Question: What is the reading of this measurement?
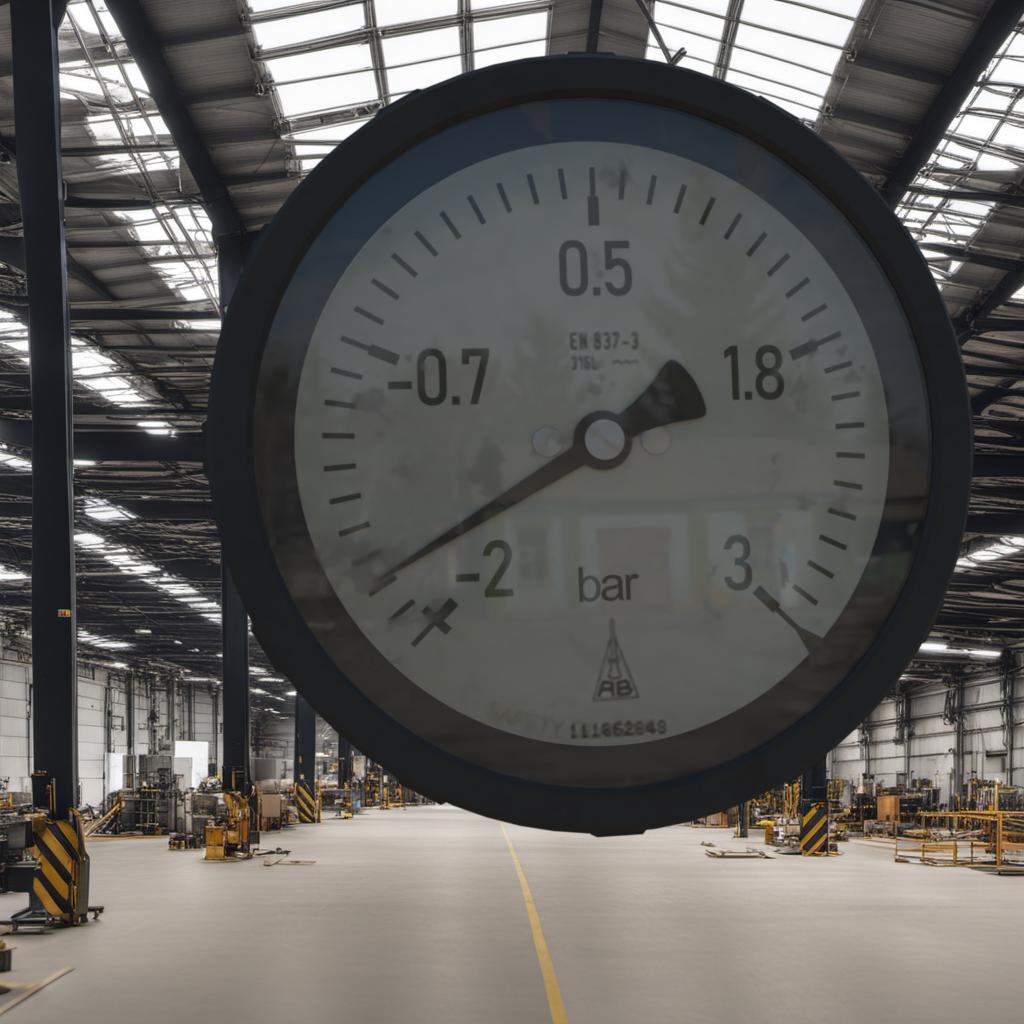
Answer: The result is -1.78
Question: What is the value range of the measurement in the image?
Answer: The range is from -2 to 3
Question: What is the minimum and maximum reading range of this measurement?
Answer: The minimum value is -2 and the maximum value is 3